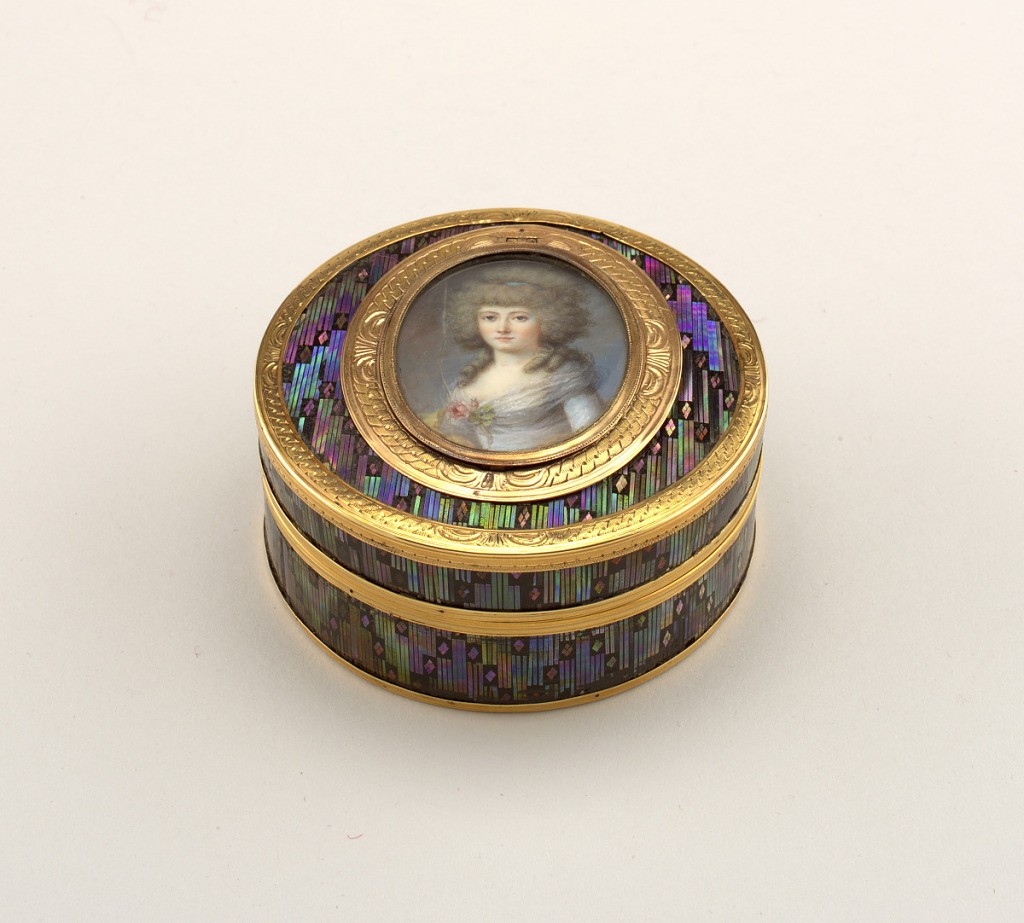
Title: Snuffbox mounted with two miniatures
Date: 1768–75
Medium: Mother-of-pearl, chased gold, inlaid lacquered tortoiseshell, hand-painted watercolor on ivory, glass
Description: Box, circular, with detachable cover; black lacquer on papier maché inlaid with all-over diaper design in mother-of-pearl with green, blue and purple iridescence; on cover, within gold frame, a hinged oval miniature of a lady in a blue gown, on ivory under glass; a concealed spring releases this and discloses a hidden miniature of a man with powdered hair wearing the blue ribbon of an order and an ermine bordered red robe, painted on ivory, under glass in a very narrow gold frame; border of cover and of main miniature gold engraved with guilloche design; plain molded gold rims; box and cover lined with tortoiseshell.